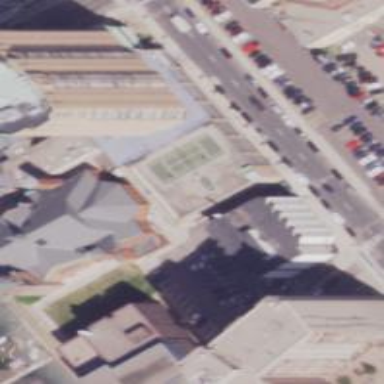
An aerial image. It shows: Multi-storey parking building.